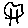
Label: tree